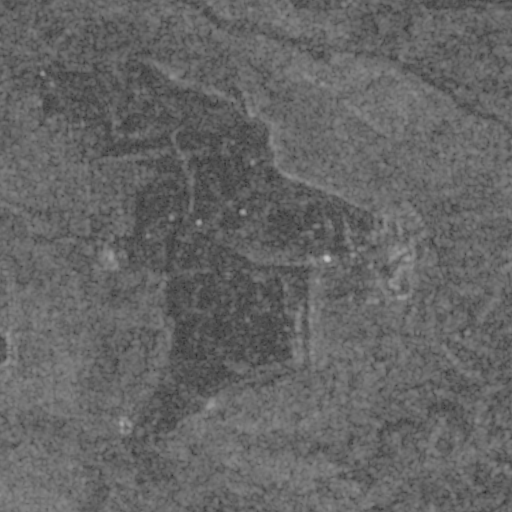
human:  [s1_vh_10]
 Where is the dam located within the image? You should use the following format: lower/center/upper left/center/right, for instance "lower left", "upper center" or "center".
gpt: The dam is located in the lower center of the image.
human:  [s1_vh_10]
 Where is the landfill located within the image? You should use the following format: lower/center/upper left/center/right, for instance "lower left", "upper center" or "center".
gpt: The landfill is located in the left of the image.
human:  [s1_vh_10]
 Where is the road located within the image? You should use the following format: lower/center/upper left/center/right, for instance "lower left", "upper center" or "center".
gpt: There is no road in the image.

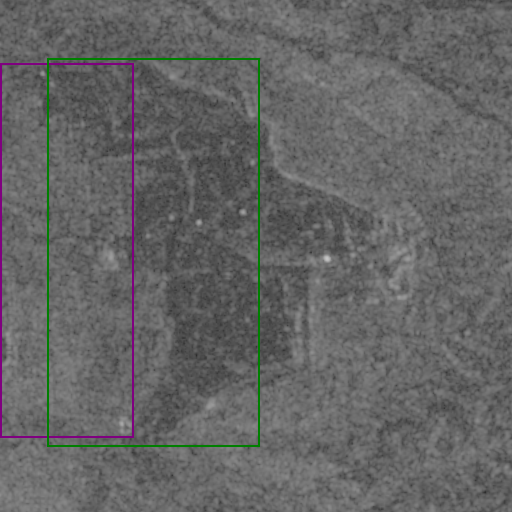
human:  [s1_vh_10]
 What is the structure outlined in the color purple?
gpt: The structure outlined in purple is a landfill.
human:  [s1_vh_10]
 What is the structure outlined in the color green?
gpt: The structure outlined in green is a quarry.
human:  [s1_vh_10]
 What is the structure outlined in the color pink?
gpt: There is no pink outline.